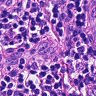
Metastatic tissue present: no